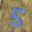
Label: 5